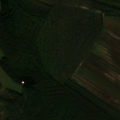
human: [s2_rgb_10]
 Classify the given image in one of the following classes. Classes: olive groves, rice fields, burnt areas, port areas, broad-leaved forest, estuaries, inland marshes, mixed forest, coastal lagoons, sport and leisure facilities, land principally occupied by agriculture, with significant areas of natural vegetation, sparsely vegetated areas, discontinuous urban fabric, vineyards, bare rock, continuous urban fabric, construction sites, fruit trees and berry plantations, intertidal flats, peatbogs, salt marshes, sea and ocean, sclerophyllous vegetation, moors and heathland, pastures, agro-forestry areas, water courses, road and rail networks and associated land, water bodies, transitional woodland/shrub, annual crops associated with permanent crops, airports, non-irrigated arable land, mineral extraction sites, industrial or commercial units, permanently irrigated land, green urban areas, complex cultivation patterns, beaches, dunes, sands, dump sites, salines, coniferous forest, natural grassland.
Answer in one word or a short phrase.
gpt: non-irrigated arable land, coniferous forest, mixed forest, transitional woodland/shrub